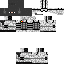
A male skeleton skin with dark skin, wearing brown helmet dressed in a black armor chest and black pants, featuring a closed mouth.